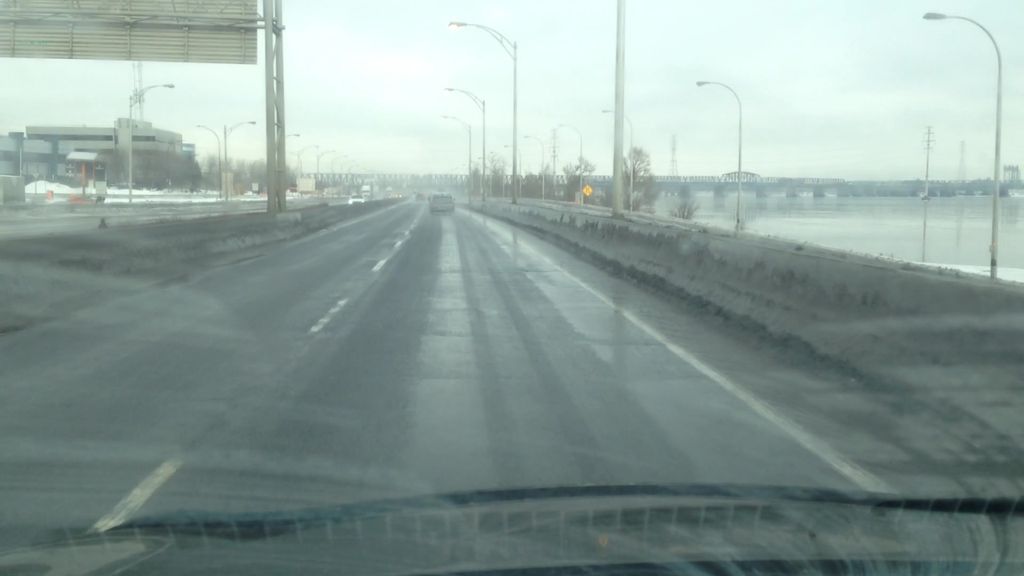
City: montreal